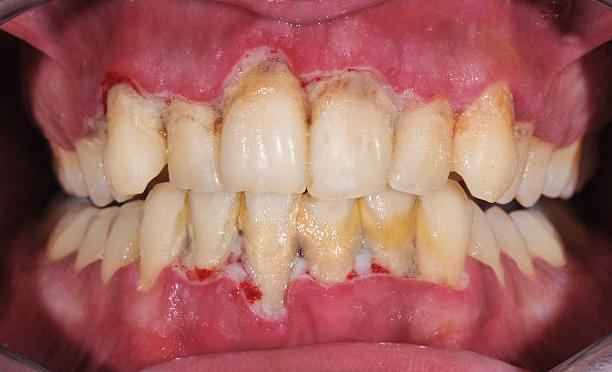
Condition: Gingivitis